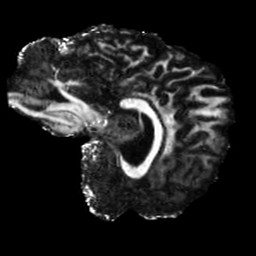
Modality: FA
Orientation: sagittal
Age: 29
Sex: male
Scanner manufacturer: siemens
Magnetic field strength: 6.98 T
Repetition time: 7.776 s
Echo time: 0.076 s